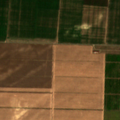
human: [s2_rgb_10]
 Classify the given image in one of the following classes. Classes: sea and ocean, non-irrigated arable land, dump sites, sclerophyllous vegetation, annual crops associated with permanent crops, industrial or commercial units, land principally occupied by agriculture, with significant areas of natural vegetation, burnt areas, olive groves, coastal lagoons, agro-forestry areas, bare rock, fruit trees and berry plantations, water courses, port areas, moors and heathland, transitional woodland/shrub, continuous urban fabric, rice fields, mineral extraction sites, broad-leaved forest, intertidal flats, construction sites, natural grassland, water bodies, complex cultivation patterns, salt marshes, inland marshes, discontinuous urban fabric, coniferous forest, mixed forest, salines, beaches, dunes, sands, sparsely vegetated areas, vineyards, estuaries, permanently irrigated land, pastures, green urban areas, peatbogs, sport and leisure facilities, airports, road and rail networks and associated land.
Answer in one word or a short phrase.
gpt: non-irrigated arable land